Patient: sex M, age 68
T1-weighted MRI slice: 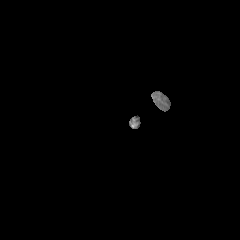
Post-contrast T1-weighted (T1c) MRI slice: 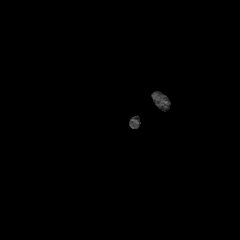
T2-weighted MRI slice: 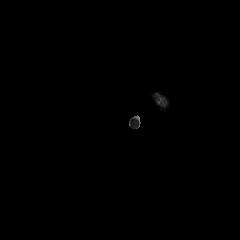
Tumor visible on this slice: no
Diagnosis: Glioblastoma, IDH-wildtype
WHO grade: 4